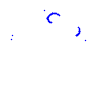
Particle: proton